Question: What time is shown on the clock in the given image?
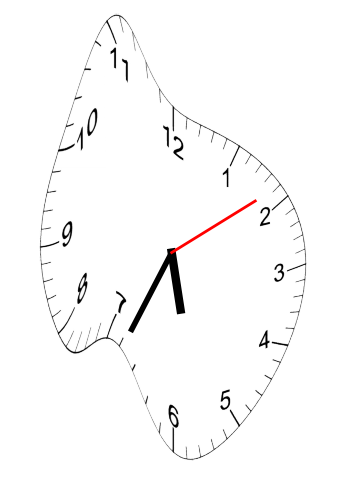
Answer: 05:34:09